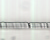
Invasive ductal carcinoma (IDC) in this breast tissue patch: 0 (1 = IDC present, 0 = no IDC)